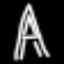
Label: The Eiffel Tower